Interaction volume radius: 5 \u00c5
Interaction volume height: 30 \u00c5
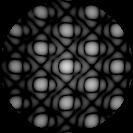
Disorder parameter: 0.007666